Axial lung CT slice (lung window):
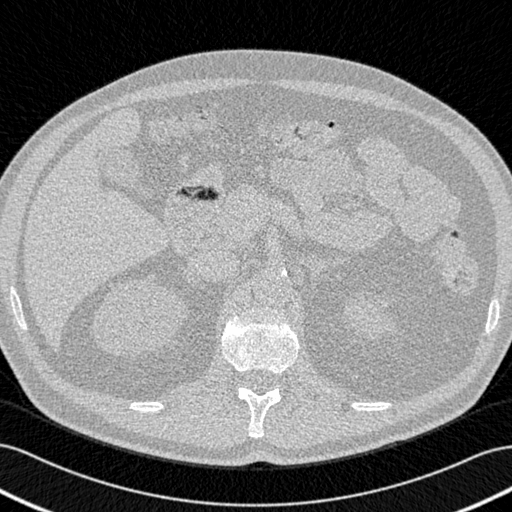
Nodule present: no